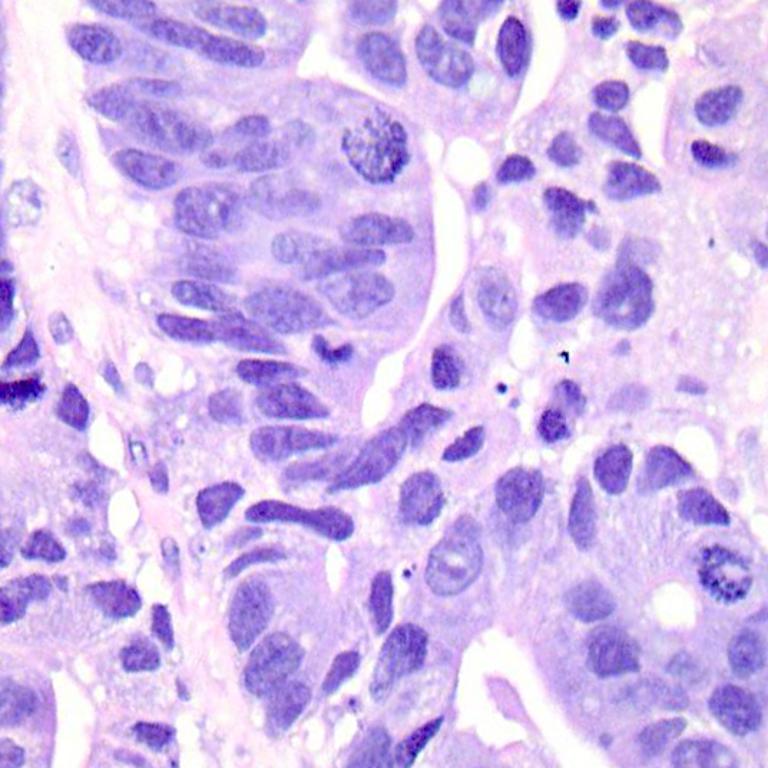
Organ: colon
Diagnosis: adenocarcinomas